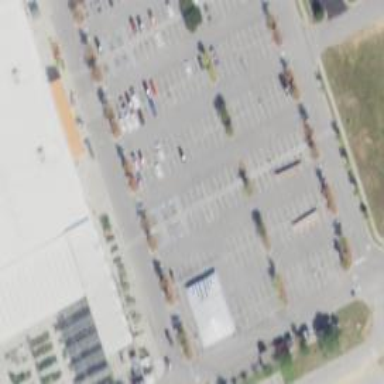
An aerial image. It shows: Parking space.